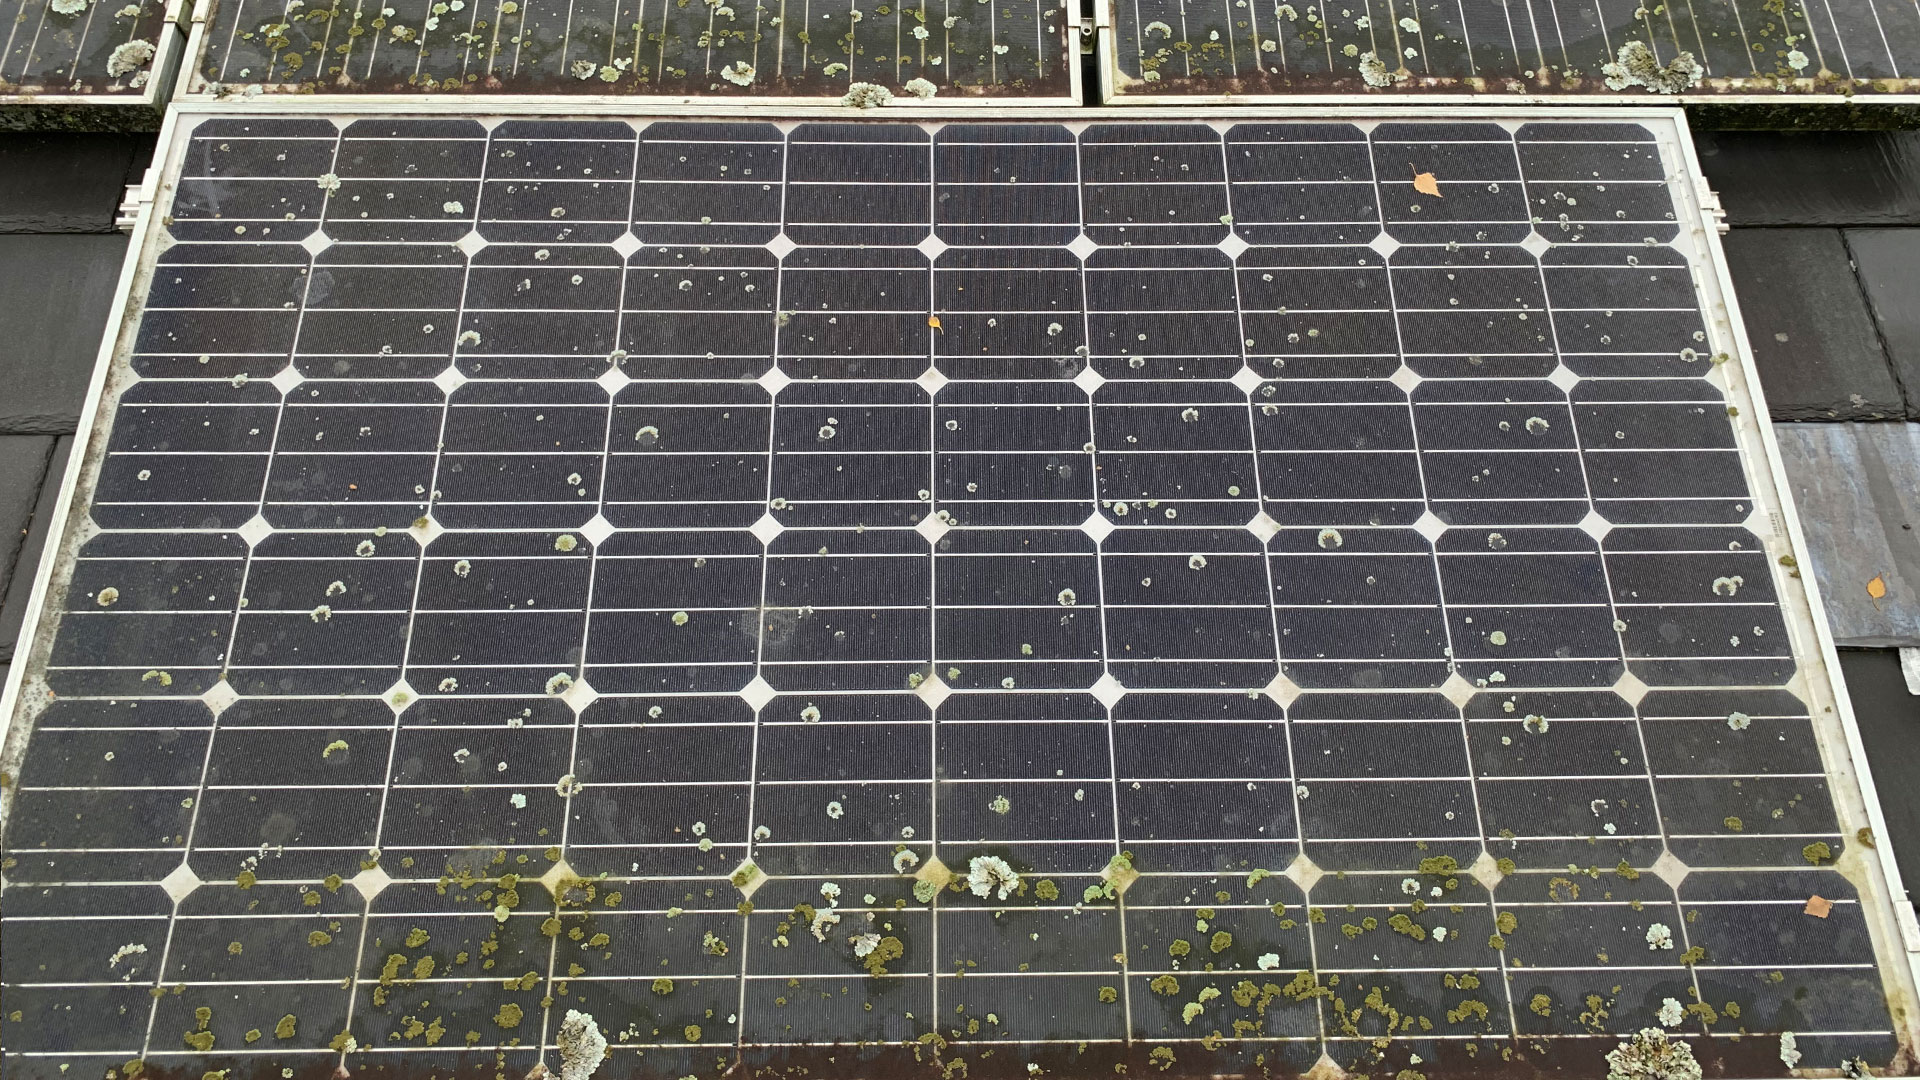
Label: Bird-drop